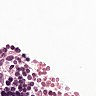
Metastatic tissue present: no